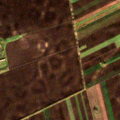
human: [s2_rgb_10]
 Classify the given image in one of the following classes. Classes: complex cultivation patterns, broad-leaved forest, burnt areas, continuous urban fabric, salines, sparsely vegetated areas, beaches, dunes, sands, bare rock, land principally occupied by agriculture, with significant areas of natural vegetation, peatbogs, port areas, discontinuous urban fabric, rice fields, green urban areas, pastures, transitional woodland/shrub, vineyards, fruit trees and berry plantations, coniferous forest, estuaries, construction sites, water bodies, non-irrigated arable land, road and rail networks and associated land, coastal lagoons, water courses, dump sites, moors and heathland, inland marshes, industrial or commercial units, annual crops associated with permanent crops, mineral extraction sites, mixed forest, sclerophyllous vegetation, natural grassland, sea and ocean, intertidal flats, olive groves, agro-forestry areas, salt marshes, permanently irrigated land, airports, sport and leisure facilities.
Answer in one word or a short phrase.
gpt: non-irrigated arable land